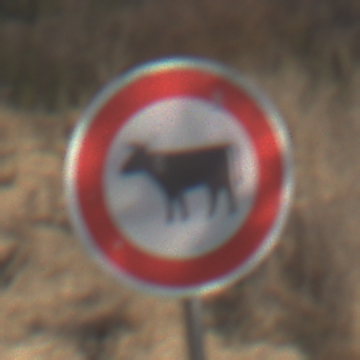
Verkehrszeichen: VerbotViehtrieb
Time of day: MorningAfternoon
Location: Outdoor (Nature)
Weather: PartlyCloudy
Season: NotSpecified
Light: Natural